Question: As you can see down here I have a ListView populated by a JSON but I want to sort the list by date and to have the same items down the corresponding title.
In the image down the the row third and fourth have the same date but in different row.
I do not know what code should I show if the adapter or where I populate the list.

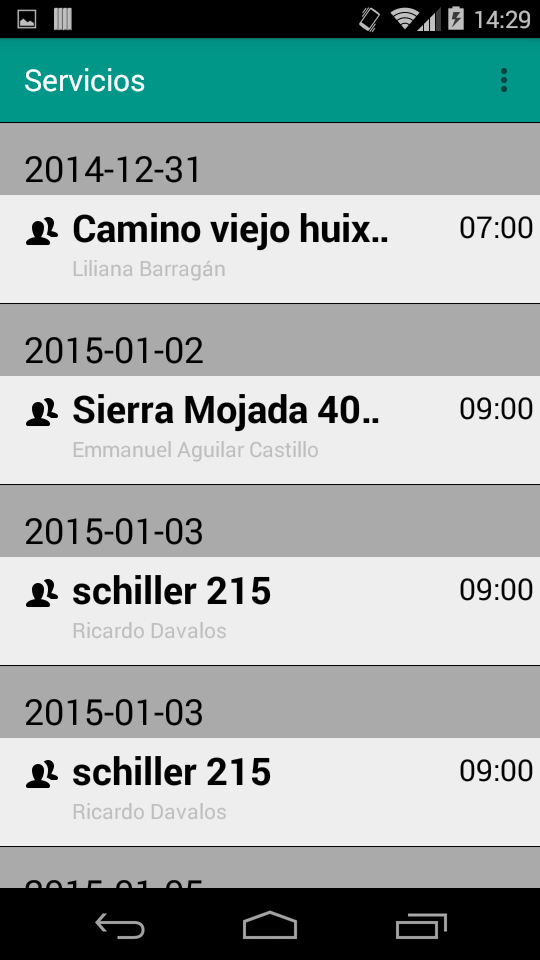
Answer: In the spirit of having less computation processes into the Android client, I suggest you create a new method called findServicesByDate from the server, which should give you the right order based on dates.
However, if this is not possible, the only thing you have to do is order the array based on date, you should check <URL>